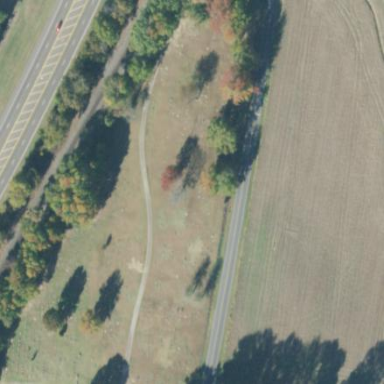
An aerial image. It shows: Cemetery.